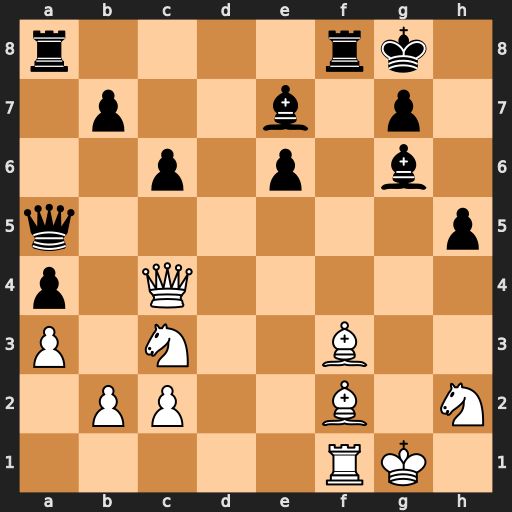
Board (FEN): r4rk1/1p2b1p1/2p1p1b1/q6p/p1Q5/P1N2B2/1PP2B1N/5RK1
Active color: w
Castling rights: -
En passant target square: -
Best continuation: Qxe6+ Kh7 Qxe7